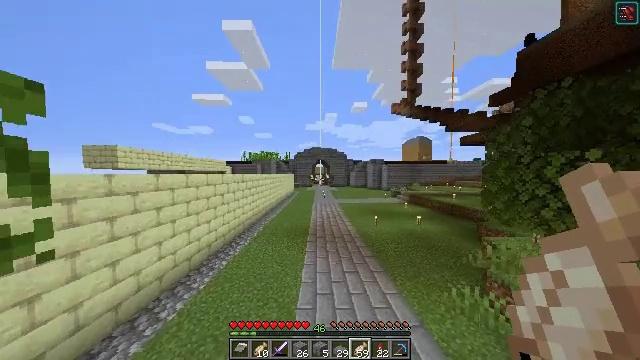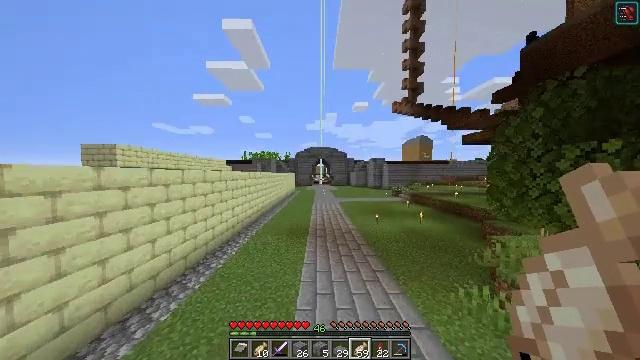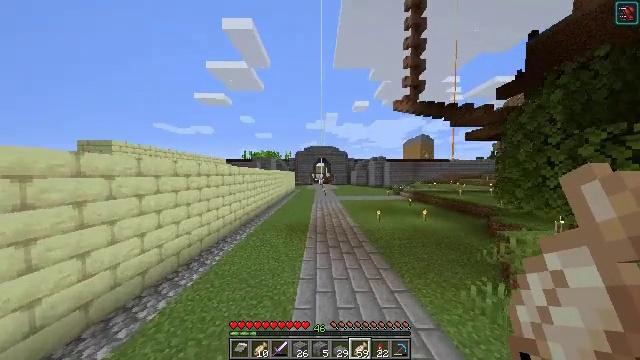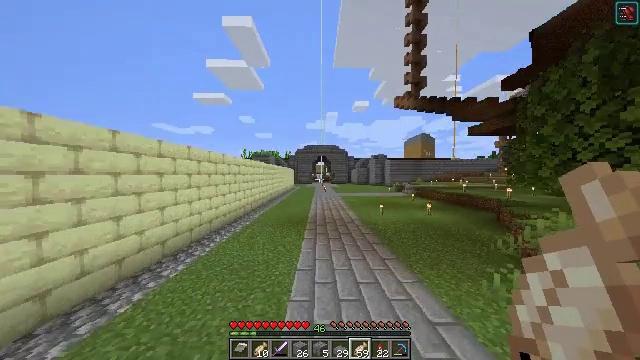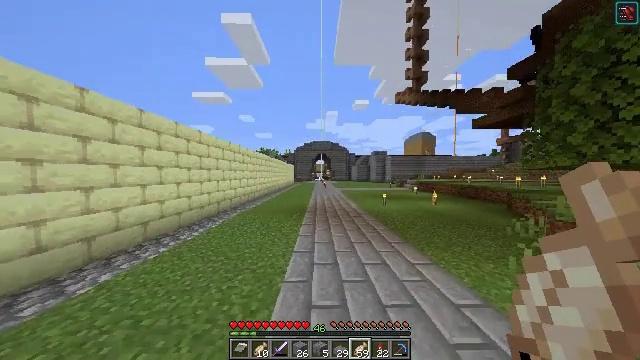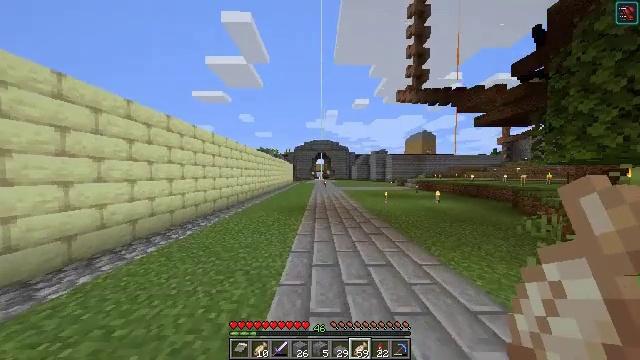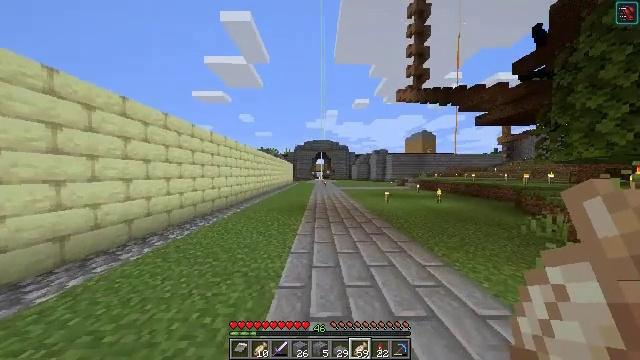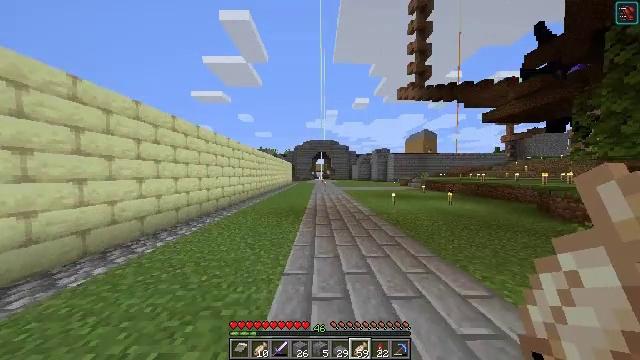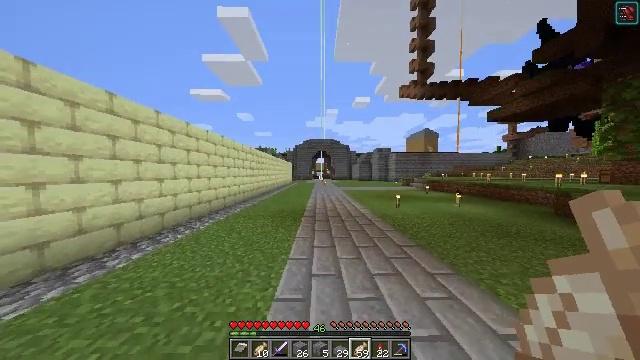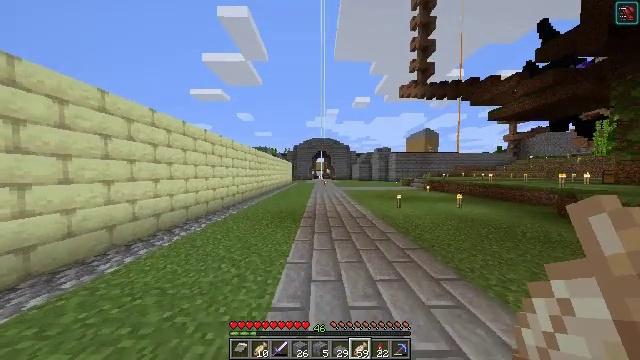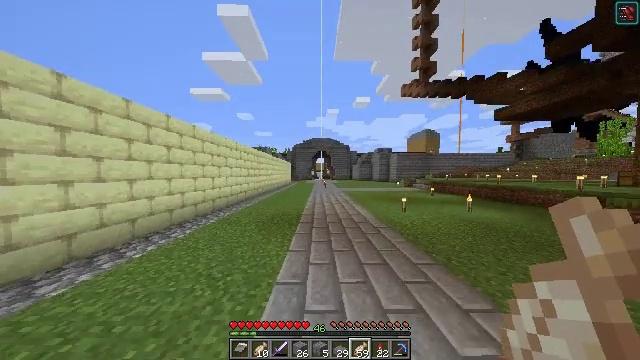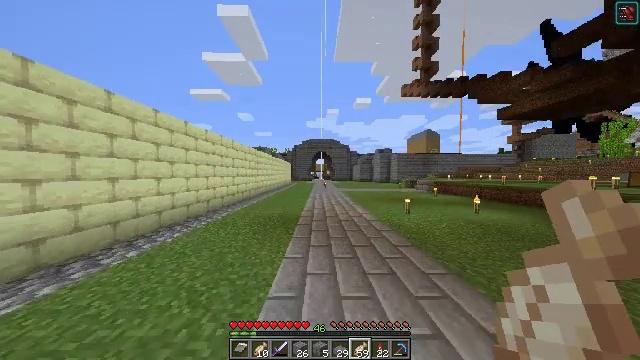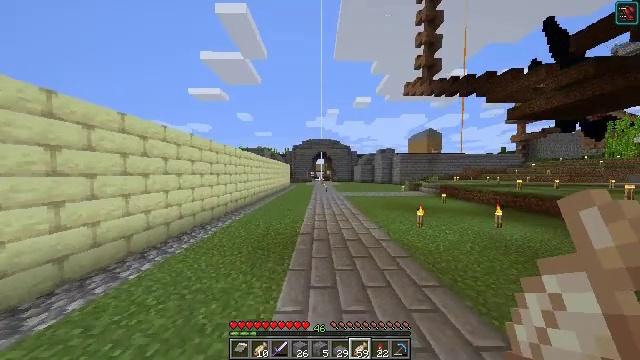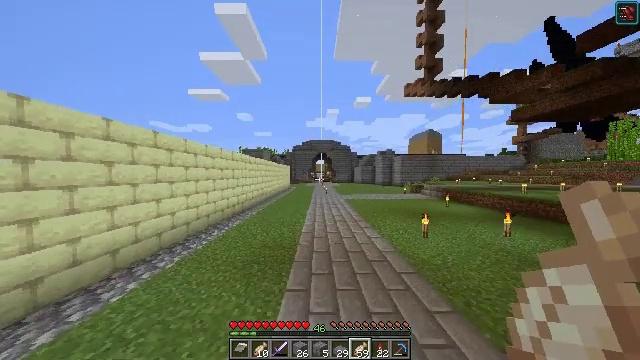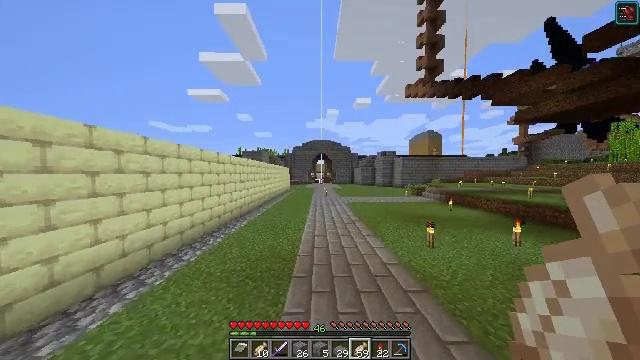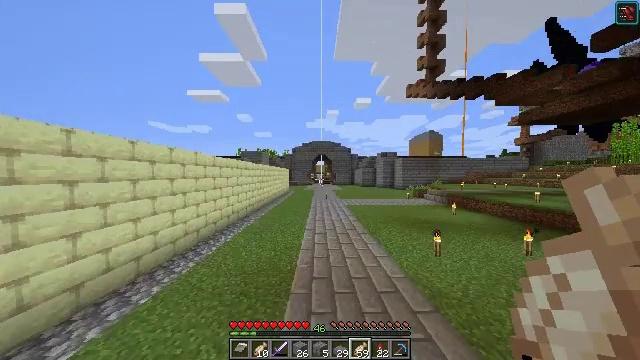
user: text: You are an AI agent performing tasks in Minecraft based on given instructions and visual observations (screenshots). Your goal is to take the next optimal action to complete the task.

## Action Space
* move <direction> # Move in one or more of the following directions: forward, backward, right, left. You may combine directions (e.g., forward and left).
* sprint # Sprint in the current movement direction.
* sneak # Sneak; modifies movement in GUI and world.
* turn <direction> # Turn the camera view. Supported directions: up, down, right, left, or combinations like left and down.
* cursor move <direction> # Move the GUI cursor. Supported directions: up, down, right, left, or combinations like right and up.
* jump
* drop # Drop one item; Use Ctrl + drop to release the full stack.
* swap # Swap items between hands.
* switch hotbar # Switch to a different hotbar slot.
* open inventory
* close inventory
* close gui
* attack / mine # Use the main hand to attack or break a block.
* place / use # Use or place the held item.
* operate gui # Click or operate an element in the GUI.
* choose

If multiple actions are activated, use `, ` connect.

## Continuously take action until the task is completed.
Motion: motion action
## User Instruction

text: Convert glass blocks into lime stained glass using lime dye.
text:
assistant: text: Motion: move forward
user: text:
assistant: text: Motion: move forward
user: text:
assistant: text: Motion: move forward
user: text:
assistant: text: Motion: move forward
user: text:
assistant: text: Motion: move forward
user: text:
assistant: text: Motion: move forward
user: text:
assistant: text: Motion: move forward
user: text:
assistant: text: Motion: move forward
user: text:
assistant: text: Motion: move forward
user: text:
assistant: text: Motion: move forward
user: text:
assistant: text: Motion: move forward
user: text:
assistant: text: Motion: move forward, jump
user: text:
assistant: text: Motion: move forward, jump
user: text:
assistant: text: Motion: move forward, jump
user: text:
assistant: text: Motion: move forward, jump
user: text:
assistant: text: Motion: move forward, jump
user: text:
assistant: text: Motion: move forward, jump
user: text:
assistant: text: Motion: move forward, jump
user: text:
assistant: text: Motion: move forward, jump
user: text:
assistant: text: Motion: move forward, jump
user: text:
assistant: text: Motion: move forward, jump
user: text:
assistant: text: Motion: move forward, jump
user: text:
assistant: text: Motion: move forward, jump
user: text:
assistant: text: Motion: move forward, jump
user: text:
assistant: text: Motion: move forward, jump
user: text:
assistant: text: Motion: move forward, jump
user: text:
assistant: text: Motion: move forward, jump
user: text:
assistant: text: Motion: move forward, jump
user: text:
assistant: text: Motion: move forward, jump
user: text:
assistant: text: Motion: move forward, jump